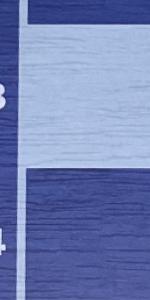
Label: Empty